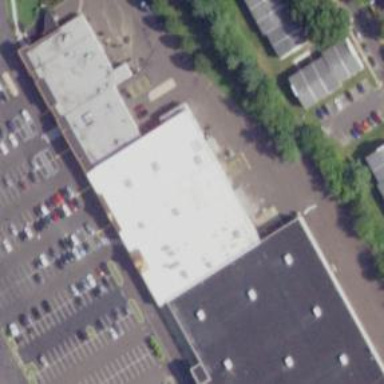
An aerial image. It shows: Fitness centre on leisure land.